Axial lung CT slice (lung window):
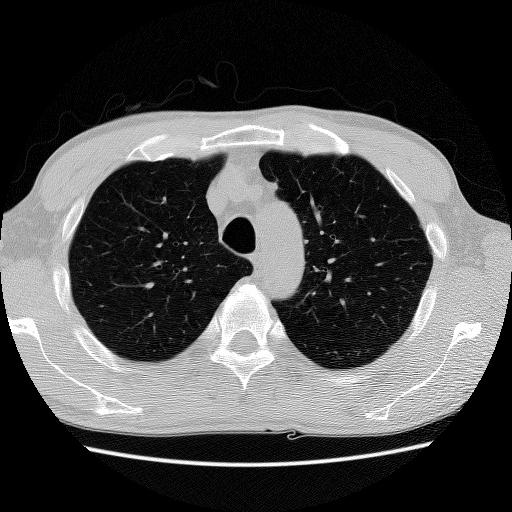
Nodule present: no